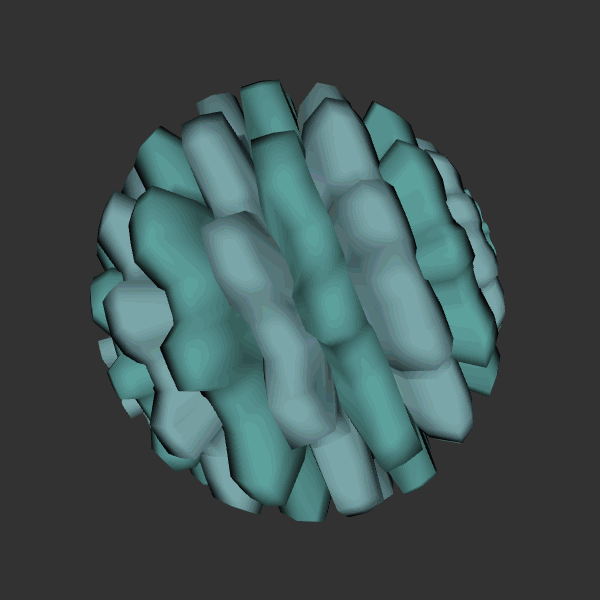
Background: dark